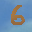
Label: 6